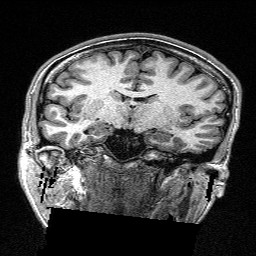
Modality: T1w
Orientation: sagittal
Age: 26
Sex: female